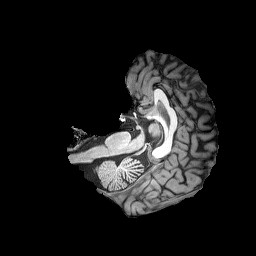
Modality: T1w
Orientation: axial
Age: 36
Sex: male
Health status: healthy